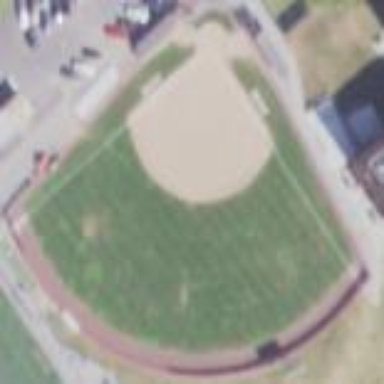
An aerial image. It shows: Baseball pitch for leisure and sports activities.